Interaction volume radius: 5 \u00c5
Interaction volume height: 15 \u00c5
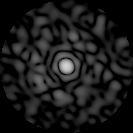
Disorder parameter: 0.792